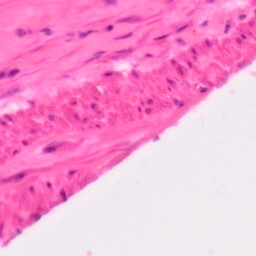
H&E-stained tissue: Colon